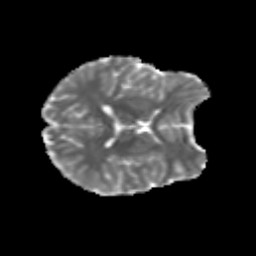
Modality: MD
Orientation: axial
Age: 25
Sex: female
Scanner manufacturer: siemens
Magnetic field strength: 3 T
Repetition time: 3.5 s
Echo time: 0.125 s